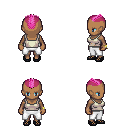
a pixel art fantasy rpg character, female body template, human, dark skin, white pirate shirt, white pants, pink short mohawk hairstyle, bracelets, ghillies, four views (front, back, left, right), 2x2 character sprite sheet, small pixel art, hard edges, no anti-aliasing